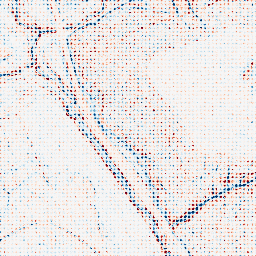
Category: edge_preserving
Decomposition family: bilateral
Decomposition parameters: d: 5
sigma_color: 150
sigma_space: 25
Upsampling method: sinc_hamming
Upsampling parameters: scale: 8
kernel_size: 4
Upsampling scale: 8